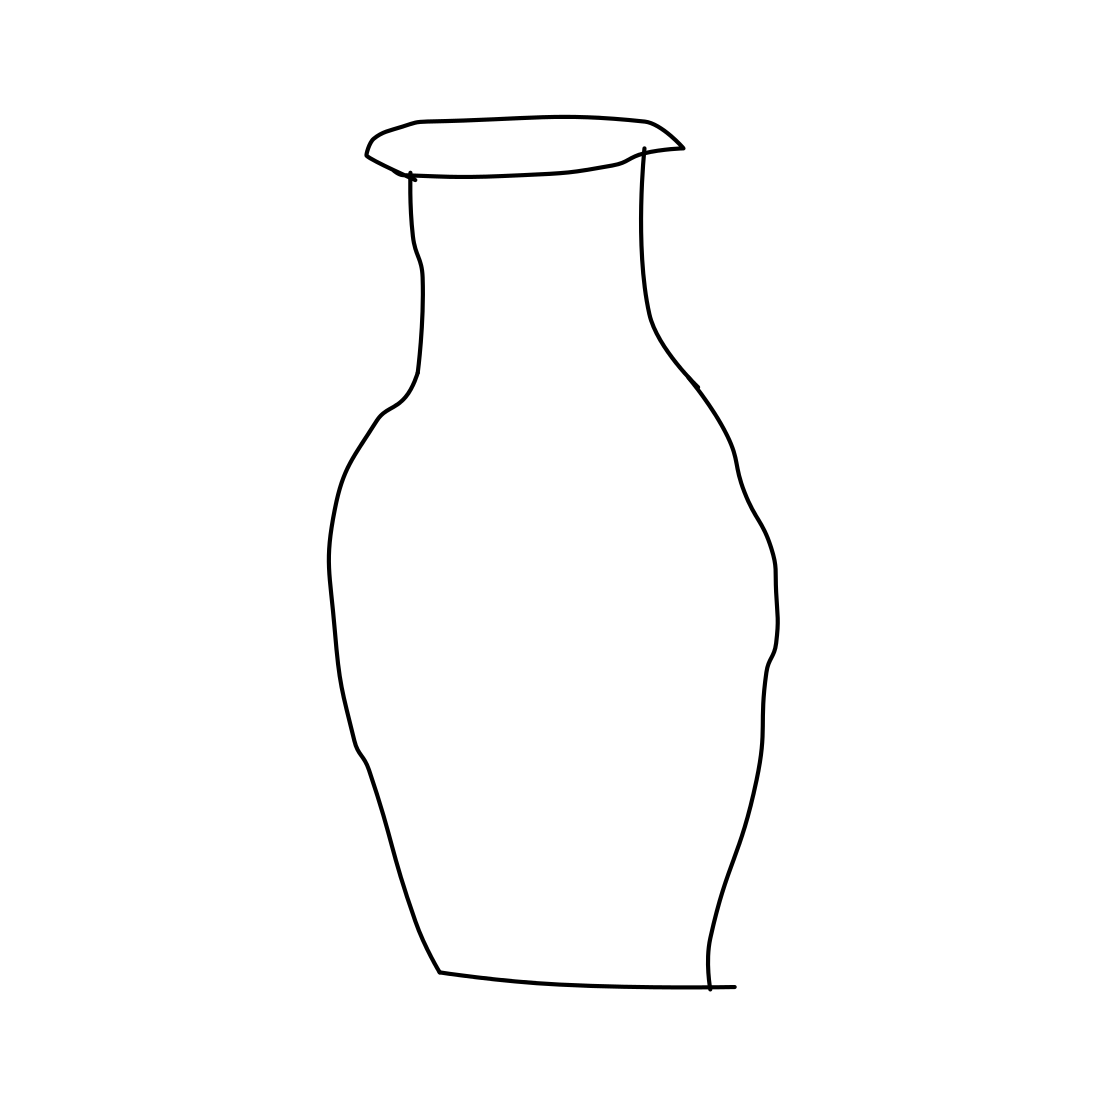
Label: vase